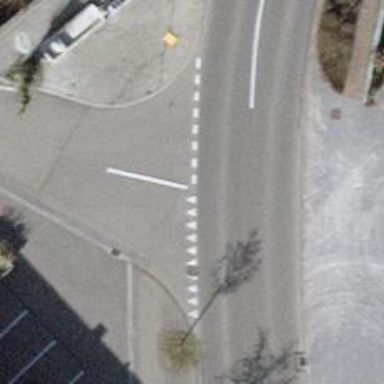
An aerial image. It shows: Road with "give way" sign.